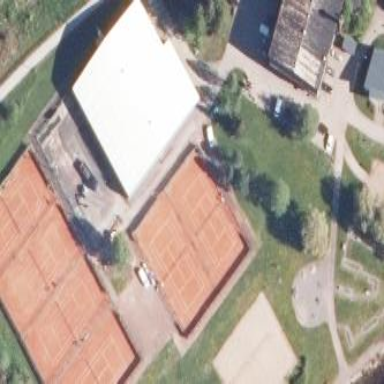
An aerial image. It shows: Tennis court on pitch designated for leisure land.